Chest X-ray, PA view. Patient: 61 years old, sex F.
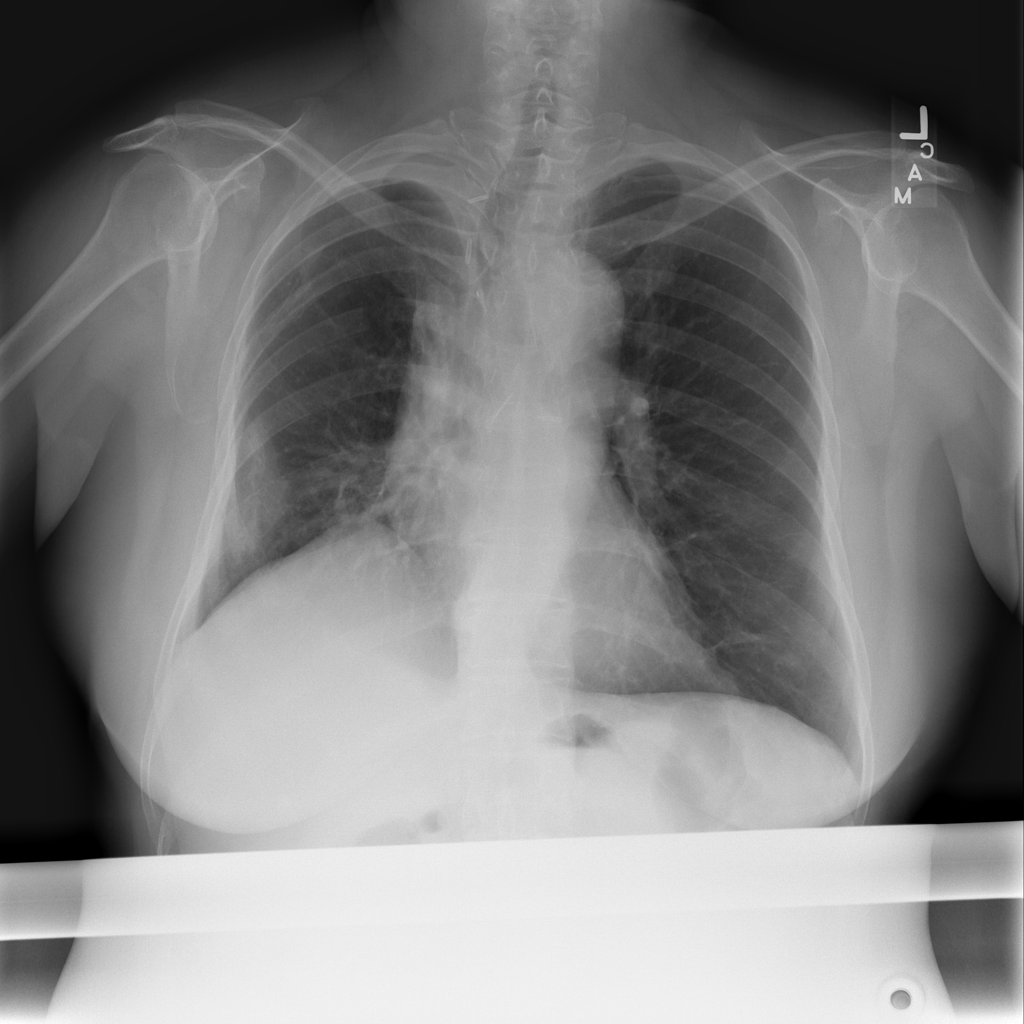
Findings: Pleural_Thickening